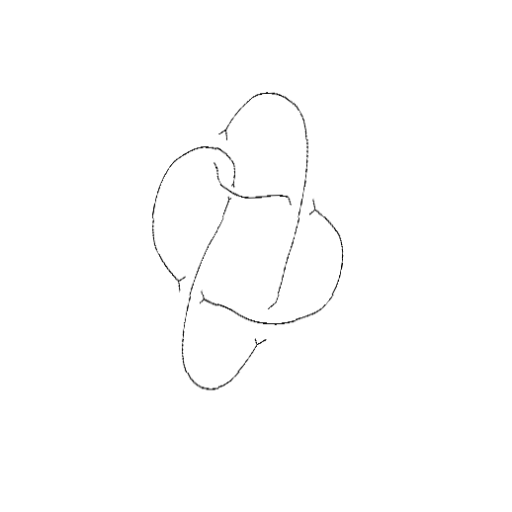
Crossing number: 5